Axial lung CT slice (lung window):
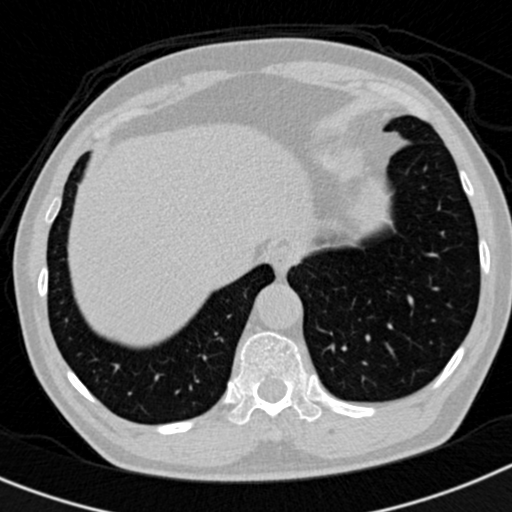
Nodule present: no